Question: I'm designing an app that has a vertically panning one-dimensional list in the centre and the user is able to flip between lists horizontally due to a flipview.

When a user drags horizontally within the listview, it selects that row because of <URL> because when the user pans diagonally, they can pan the flipview.
Cross-slide even happens when selectionmode is set to 'None'
How do I disable cross-slide, or how do I ensure that when a user pans left and right that the flipview pans and not the listview items?
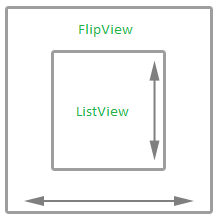
Answer: IsSwipeEnabled="False" on the ListView might do the trick. You might also edit the ListView.ItemContainerStyle/ListViewItem template to disable some visual state feedback transitions.